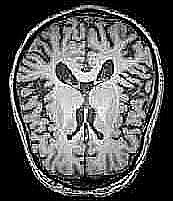
Label: notumor